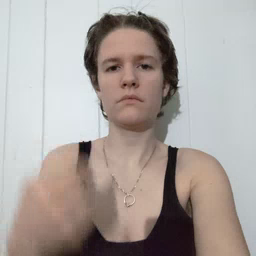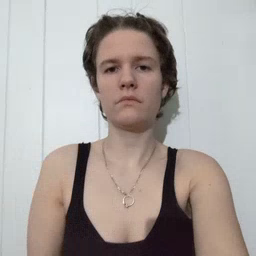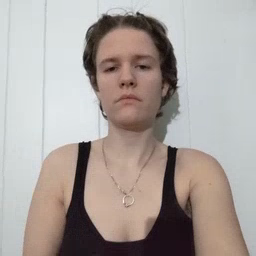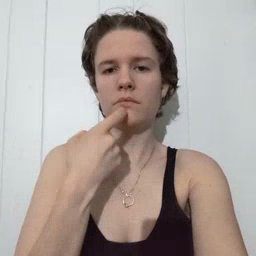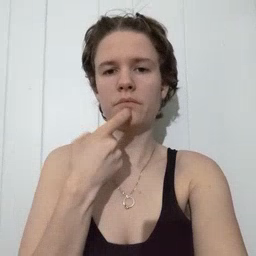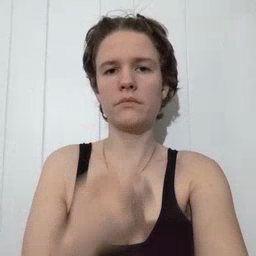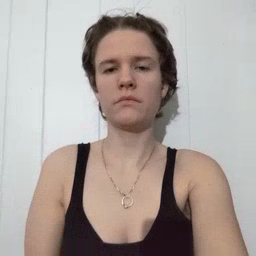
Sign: glasswindow